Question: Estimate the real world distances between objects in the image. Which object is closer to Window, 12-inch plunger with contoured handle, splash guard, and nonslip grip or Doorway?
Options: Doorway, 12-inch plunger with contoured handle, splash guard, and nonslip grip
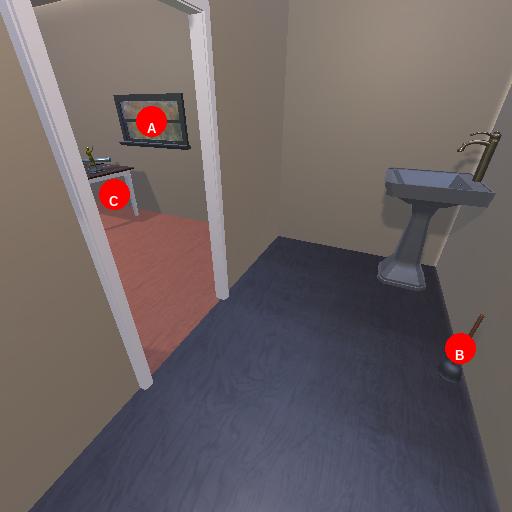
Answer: Doorway